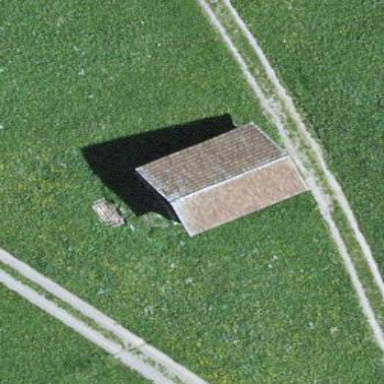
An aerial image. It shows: Stable building.